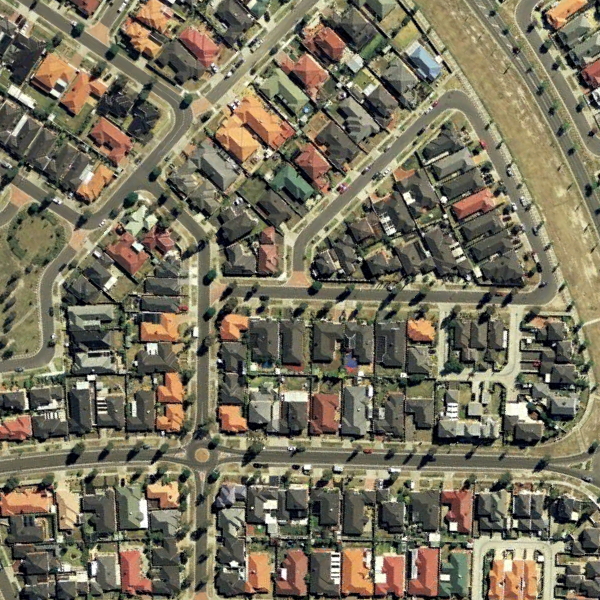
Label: DenseResidential